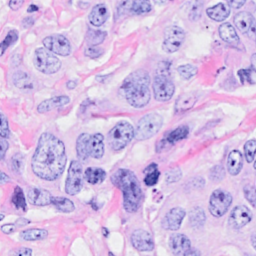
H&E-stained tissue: Breast